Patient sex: F
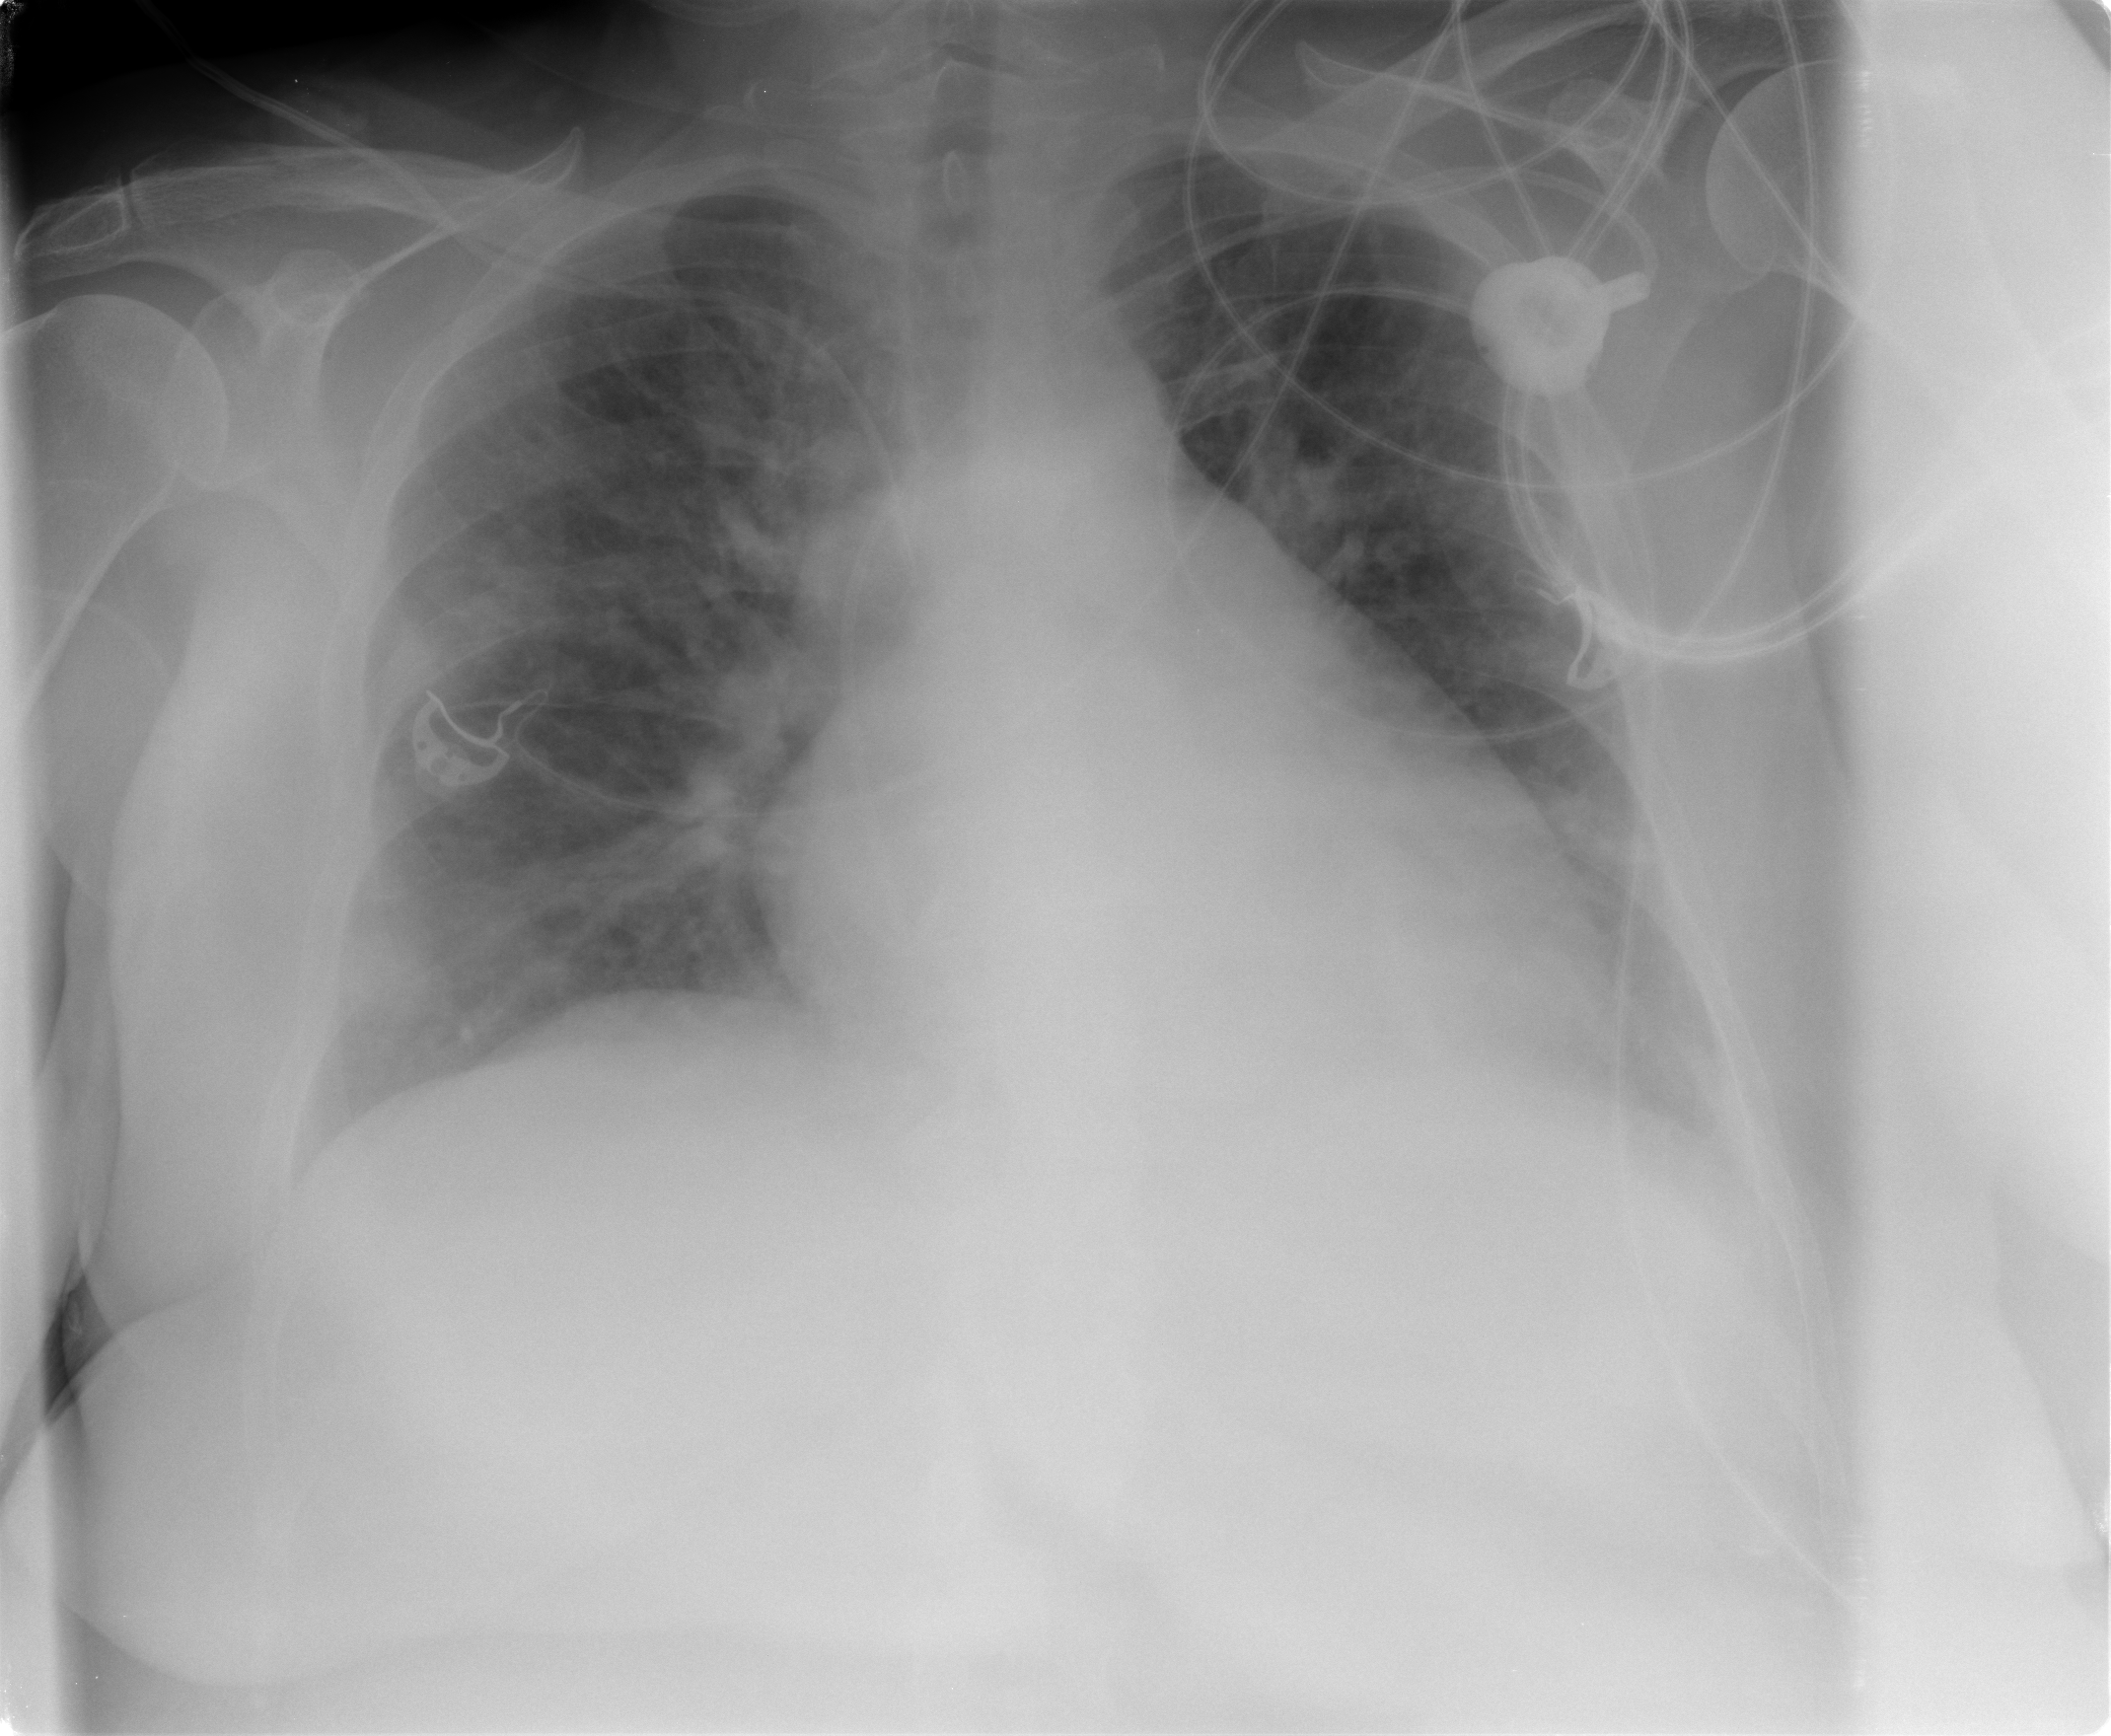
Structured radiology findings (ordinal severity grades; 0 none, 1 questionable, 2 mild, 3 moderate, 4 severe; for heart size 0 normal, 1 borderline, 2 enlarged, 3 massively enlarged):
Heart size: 2
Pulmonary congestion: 3
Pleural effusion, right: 1
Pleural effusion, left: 2
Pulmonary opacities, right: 2
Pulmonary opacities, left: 2
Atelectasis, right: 1
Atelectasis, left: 1